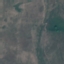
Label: HerbaceousVegetation